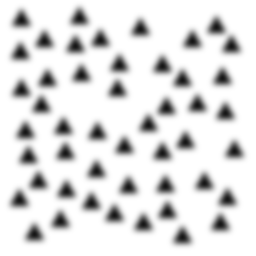
Squares: 0
Triangles: 48
Stars: 0
Total shapes: 48